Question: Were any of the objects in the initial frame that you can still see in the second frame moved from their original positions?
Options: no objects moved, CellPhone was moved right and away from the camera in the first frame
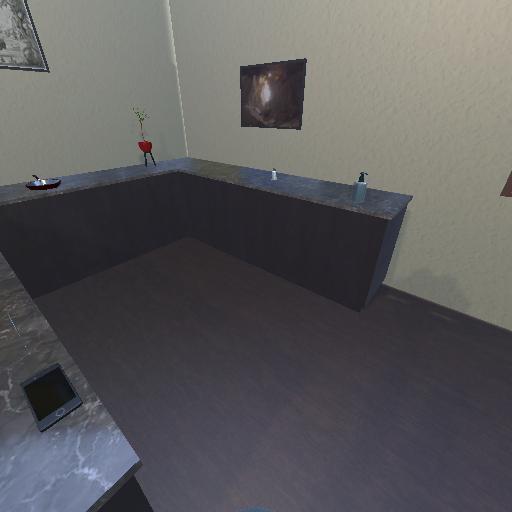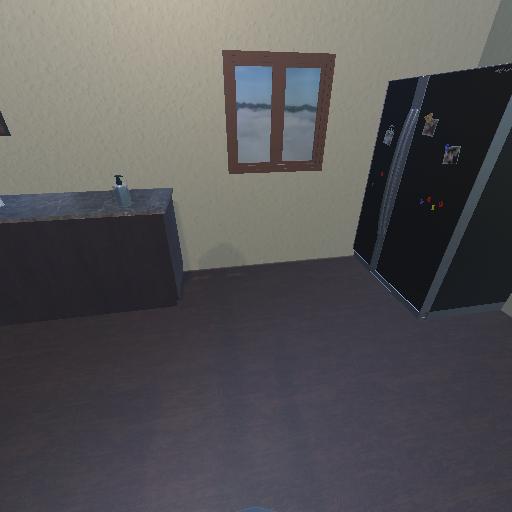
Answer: no objects moved